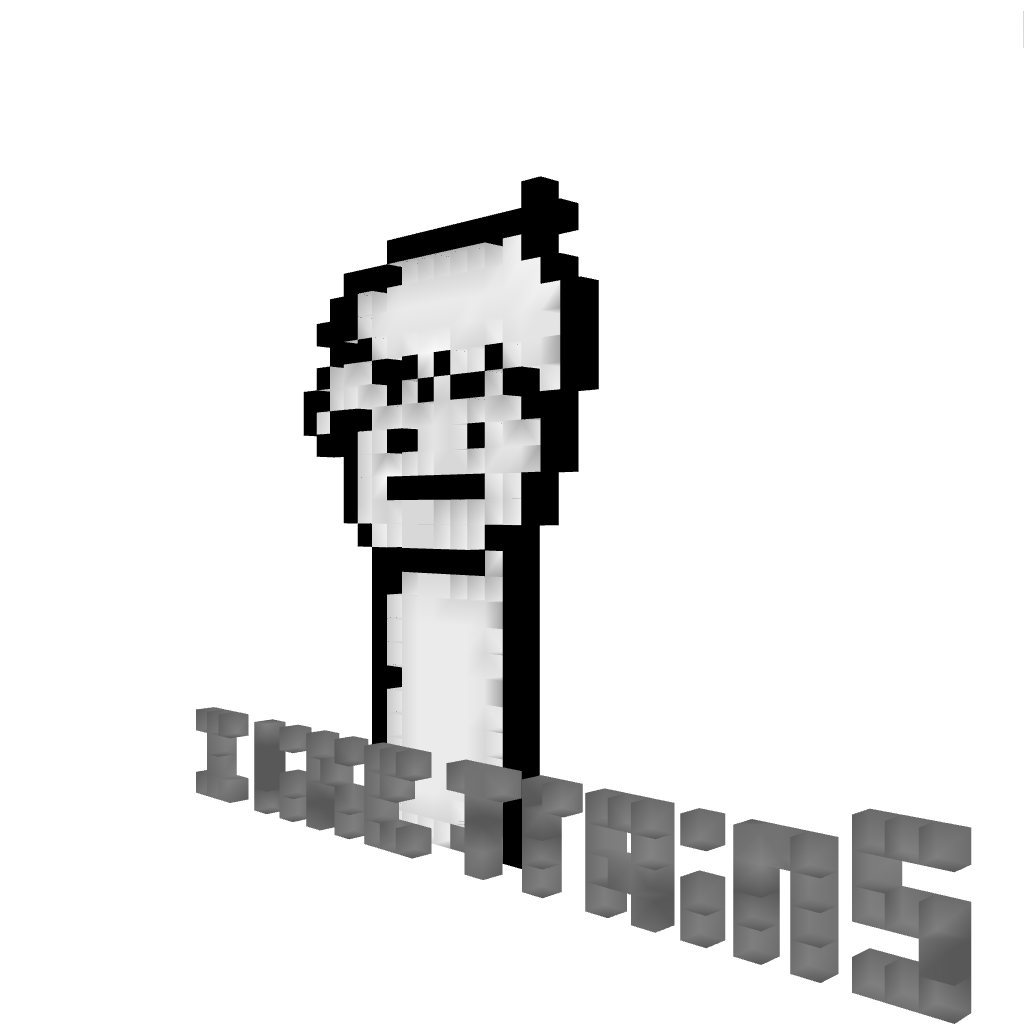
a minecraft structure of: I Like Trains Kid - By Cybersneeze high quality